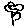
Label: flower